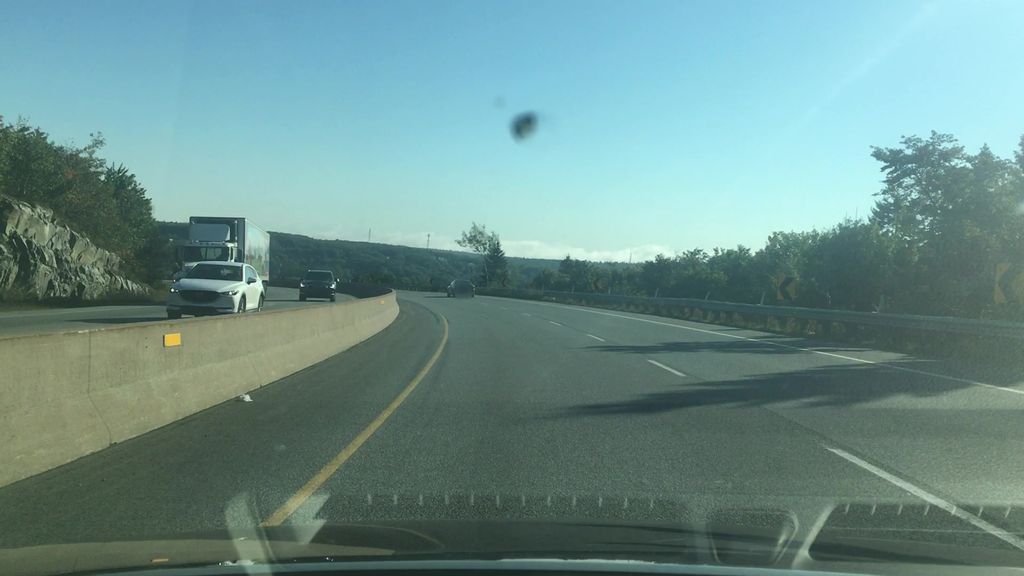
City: halifax